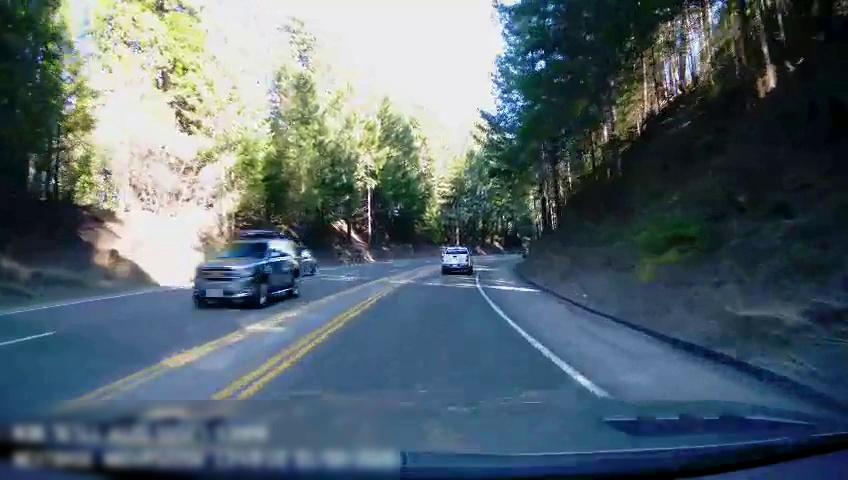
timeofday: Day
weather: Sunny
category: Drivable Space
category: Vehicles | Car
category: Vehicles | SUV
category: Vehicles | Truck
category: Lanes | Alternate Lane
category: Lanes | Current Lane
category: Lanes | Current Lane
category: Lanes | Opposite Lane
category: Lanes | Opposite Lane
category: Lanes | Opposite Lane
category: Lanes | Opposite Lane